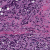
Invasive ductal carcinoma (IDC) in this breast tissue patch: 1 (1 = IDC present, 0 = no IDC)